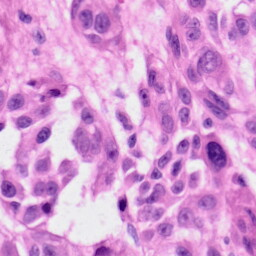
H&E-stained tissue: Skin